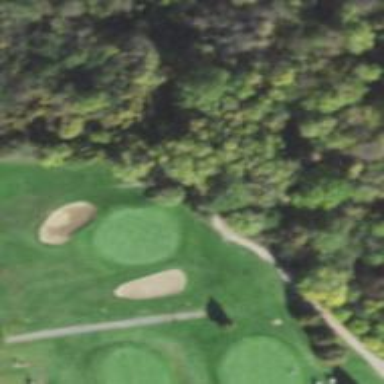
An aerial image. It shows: Service road used as golf cart path.